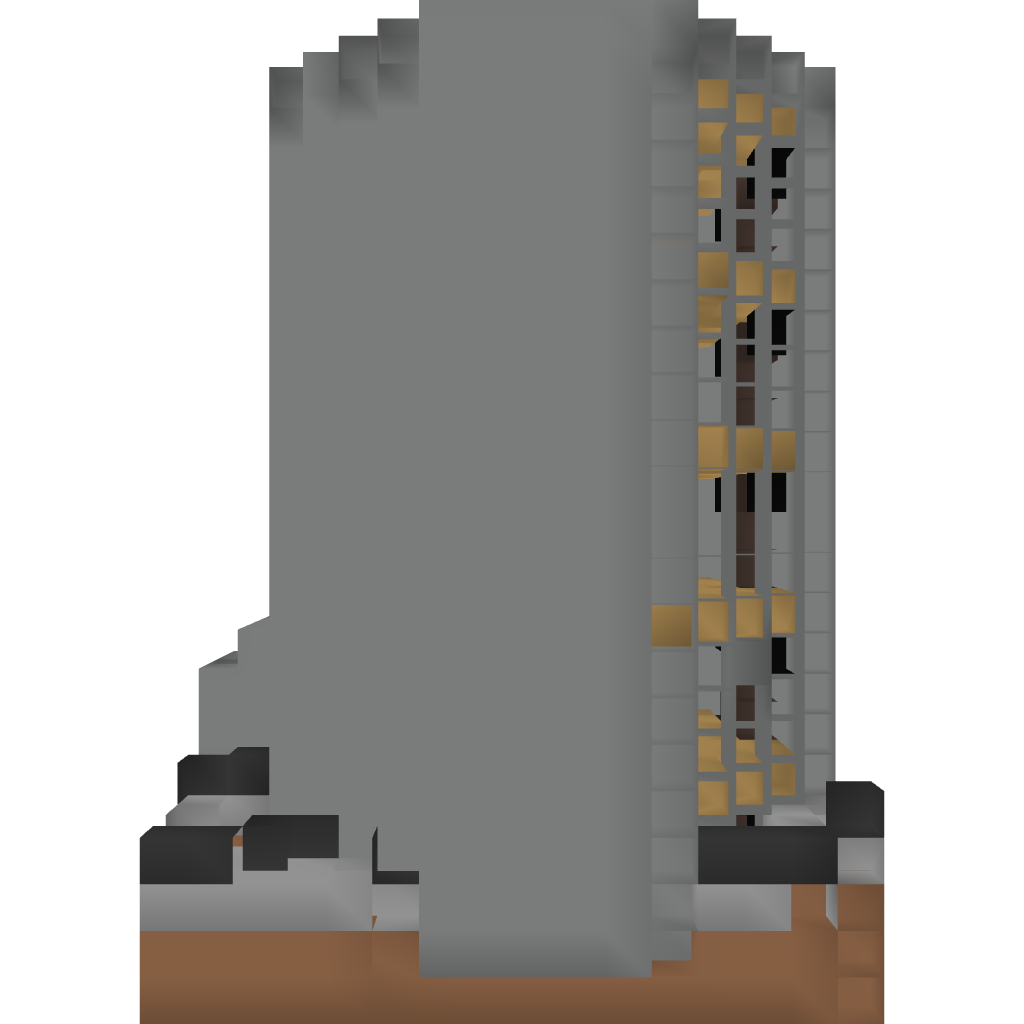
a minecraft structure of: The Tower